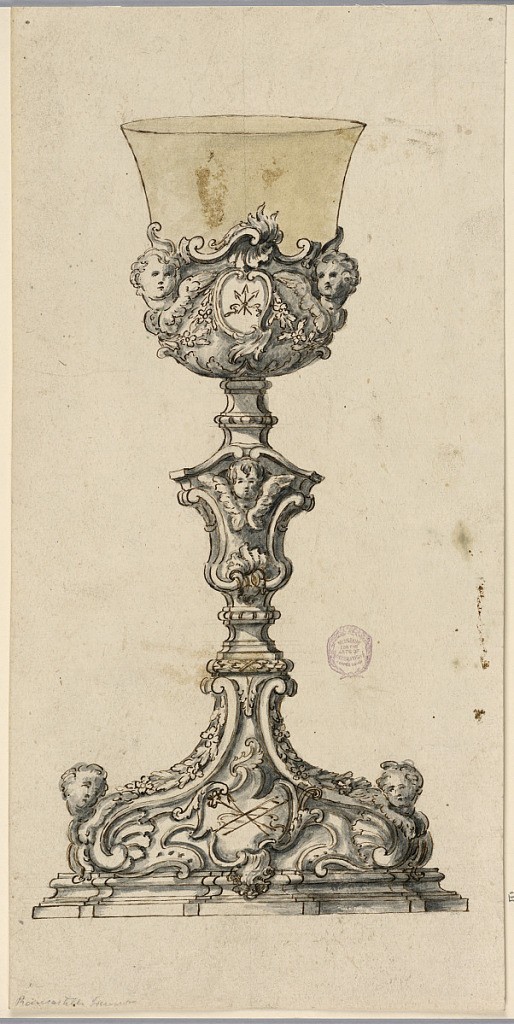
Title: Design for a Chalice
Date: late 18th century
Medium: Pen and ink, brush and watercolor on paper
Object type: Drawing
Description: At front of the foot is an escutcheon with a trophy consisting of instruments of the Passion. The edges are scrolls with cherubim at the corners.